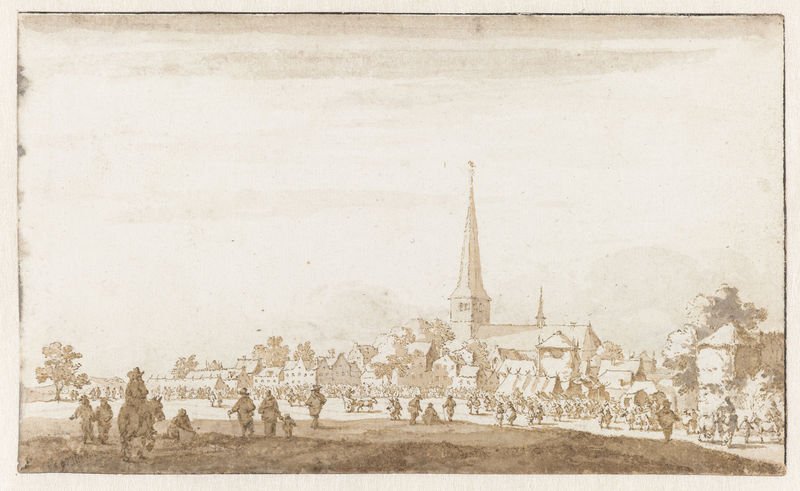
Titel: Paardenmarkt te Valkenburg
Künstler: Jan de Bisschop
Standort: Amsterdam
Institution: Rijksmuseum
Schlagwörter: baum, himmel, bäume, kirchturm, landschaft, menschen, stadt, männer, strasse, zeichnung, dach, haus, wiese, leute, versammlung, feld, häuser, hügel, kirche, pferd, pferde, turm, fassaden, dorf, dächer, sepia, krieg, volk, mittelalter, giebeldach, bewohner, wiesn, pfferd, faussgänger, grebäude